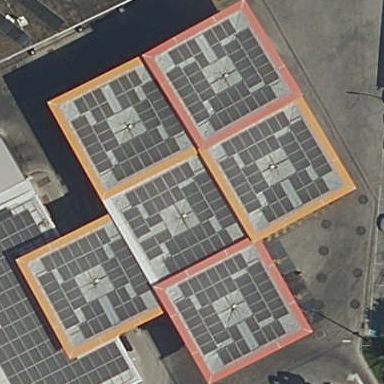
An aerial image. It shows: Fuel station with roof.